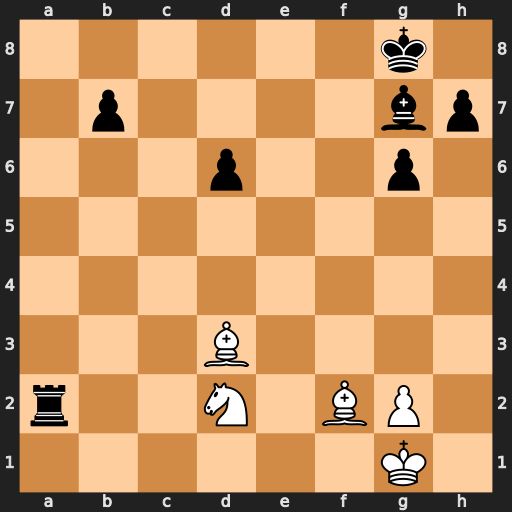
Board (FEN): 6k1/1p4bp/3p2p1/8/8/3B4/r2N1BP1/6K1
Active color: w
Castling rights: -
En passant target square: -
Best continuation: Bc4+ Kh8 Bxa2